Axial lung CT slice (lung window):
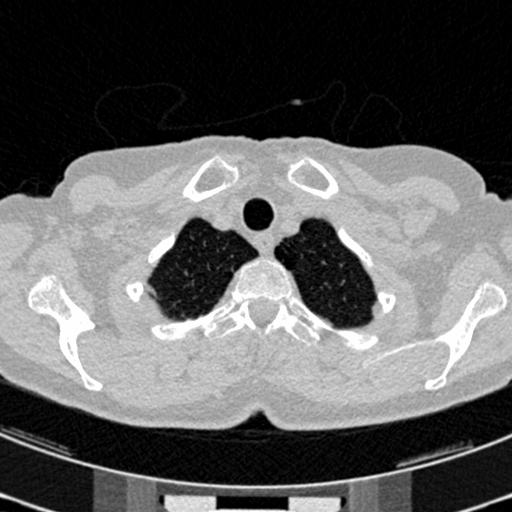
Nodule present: no